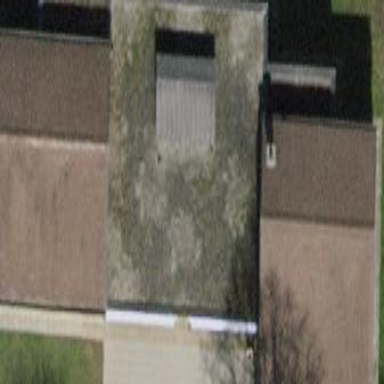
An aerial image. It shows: Kindergarten building.